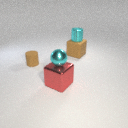
large red metal cube to the right of small brown rubber cylinder